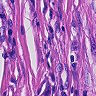
Metastatic tissue present: yes